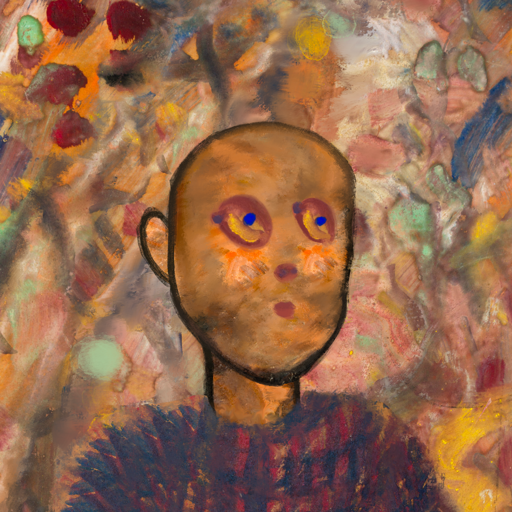
Background: Mother_And_Son_Mother, Head And Neck Side: Gypsy_Queen, Face Side: Mother_And_Son_Son, Bust: In_The_Sun, Hair Side: Blank, Head Accessory: Blank, Second Necklace: Blank, Necklace: Blank, Baby: Blank